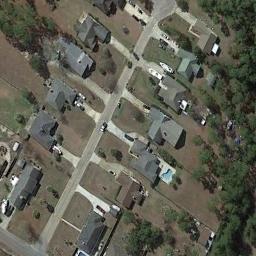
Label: medium_residential